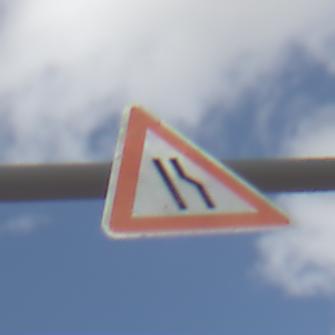
Verkehrszeichen: EinseitigVerengteFahrbahnRechts
Umgebung: Outdoor, Nature
Tageszeit: Midday
Wetter: PartlyCloudy
Licht: Natural
Jahreszeit: NotSpecified
Kontrast: HighContrast